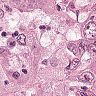
Metastatic tissue present: yes